Field crop: maize
Growth stage: 2
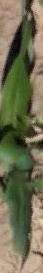
Species: maize